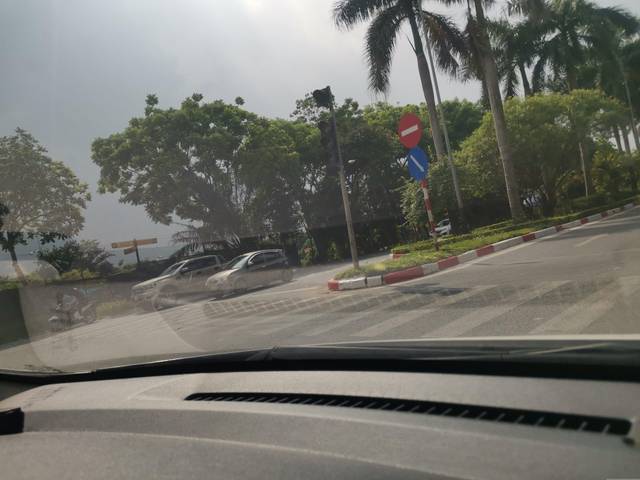
Region: Vietnam
Coordinates: 20.998, 105.919